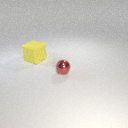
small red metal sphere to the right of large yellow rubber cube